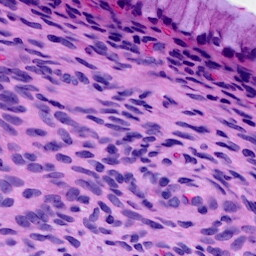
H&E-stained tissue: Cervix